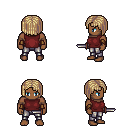
a pixel art fantasy rpg character, male body template, human, dark skin, maroon sleeveless shirt, metal pants, white blonde pageboy hairstyle, leather bracers, dagger, four views (front, back, left, right), 2x2 character sprite sheet, small pixel art, hard edges, no anti-aliasing